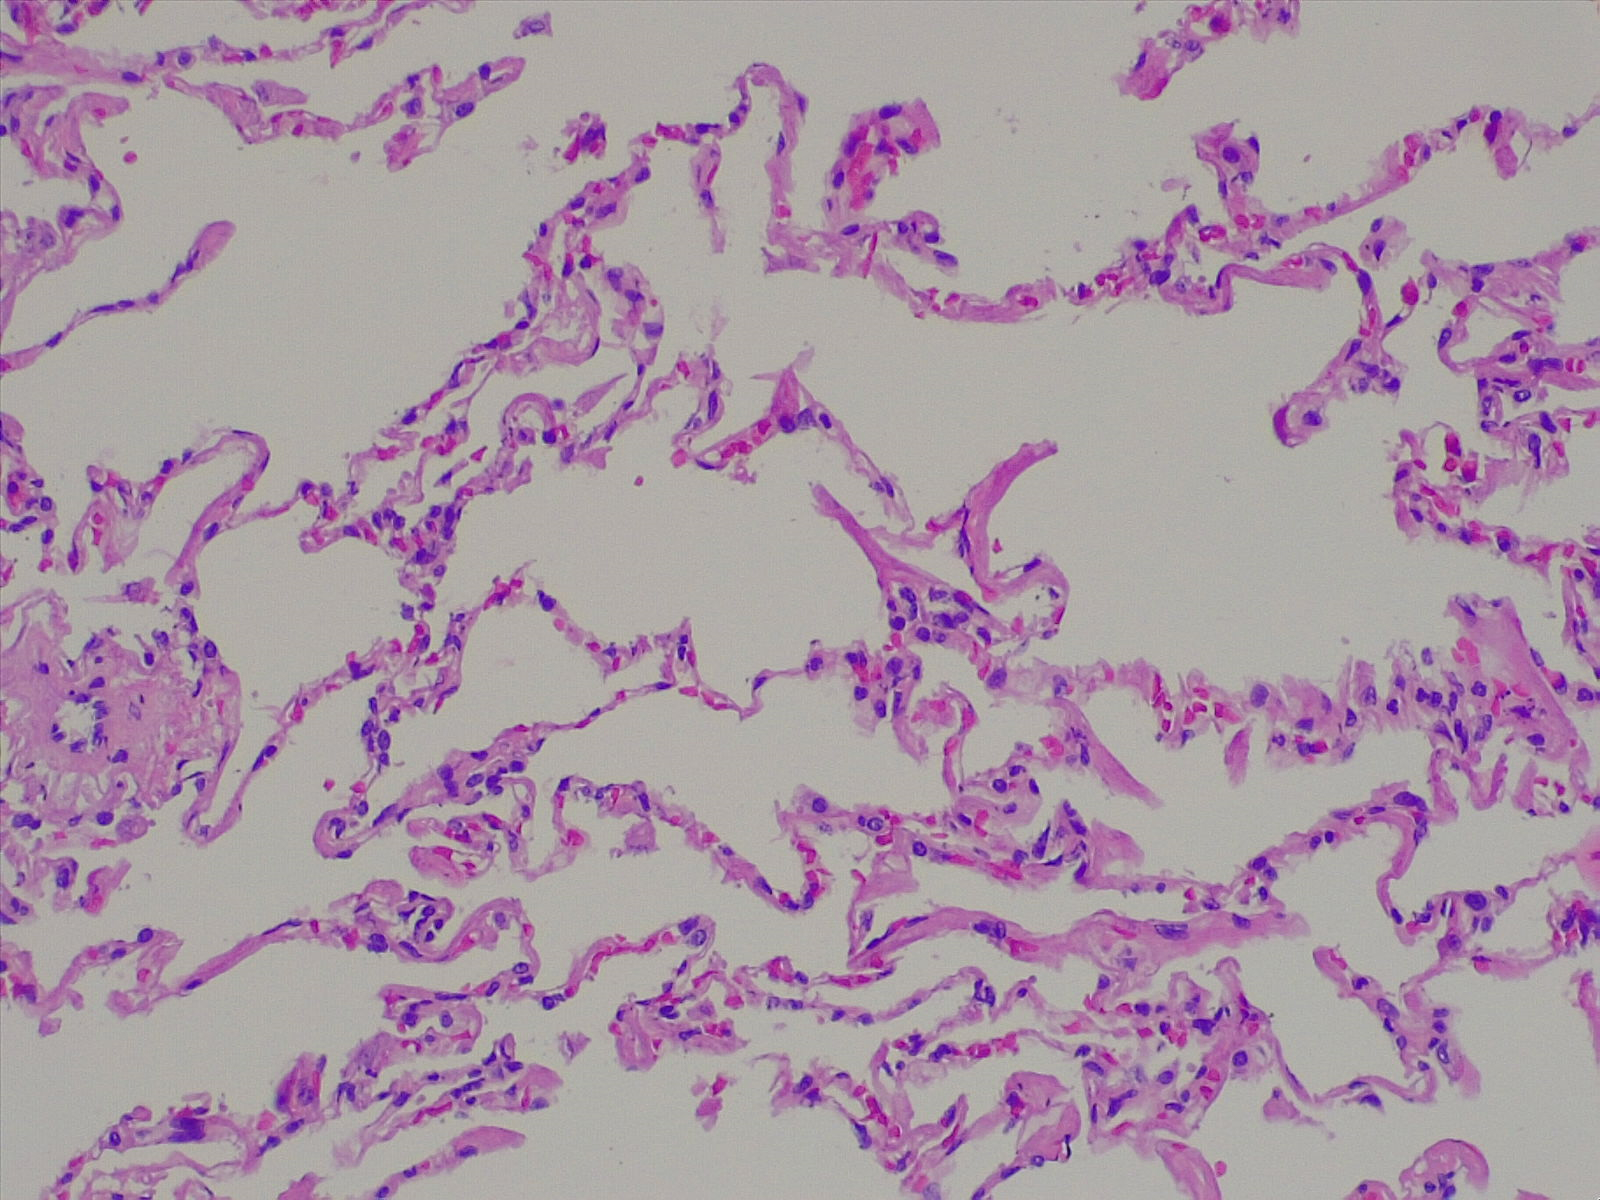
Label: normal lung tissue